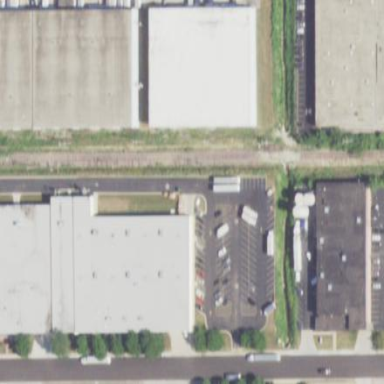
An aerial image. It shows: Industrial building.